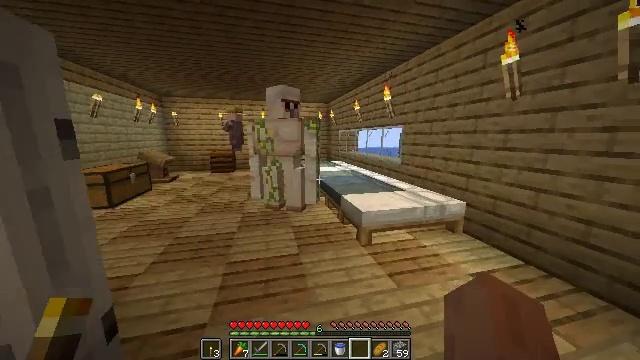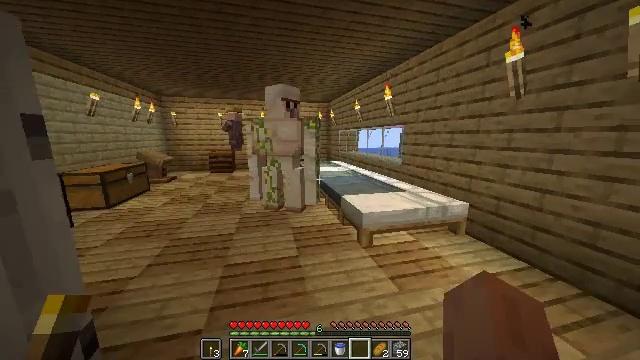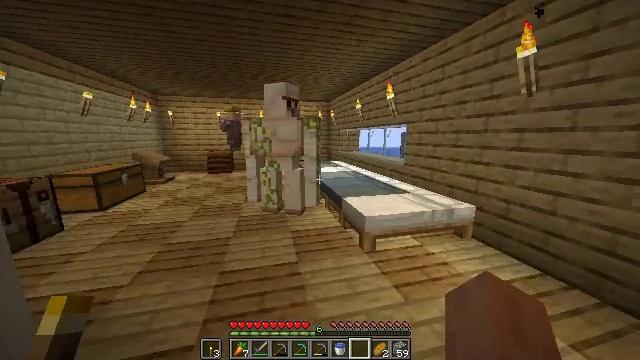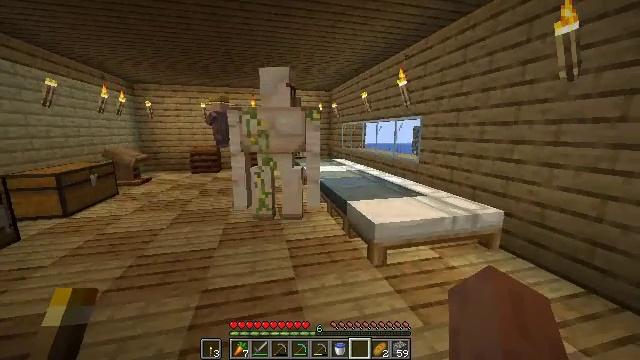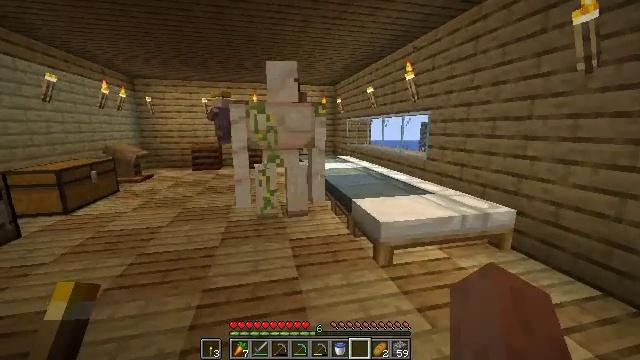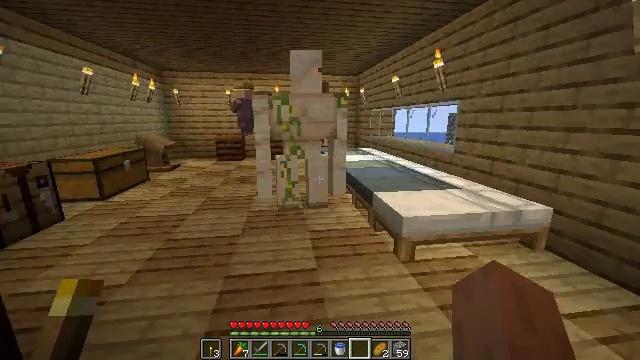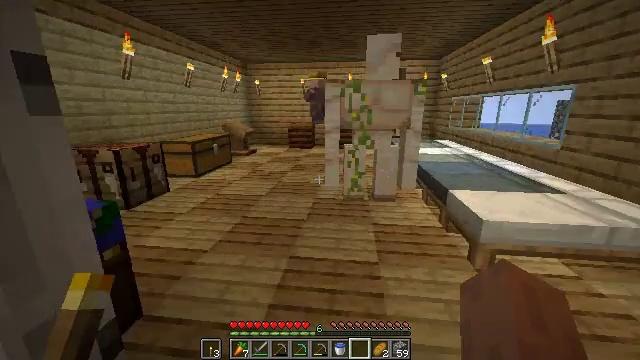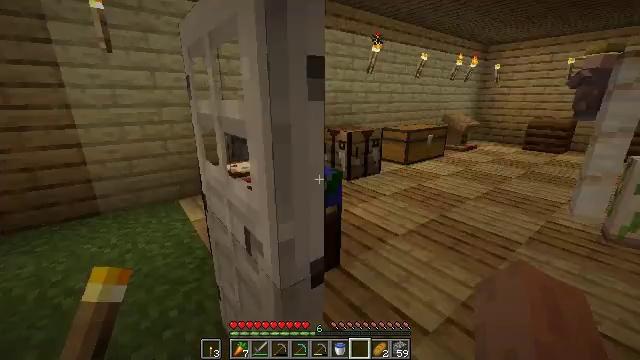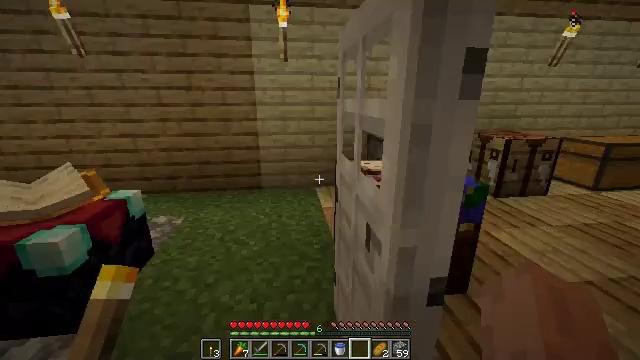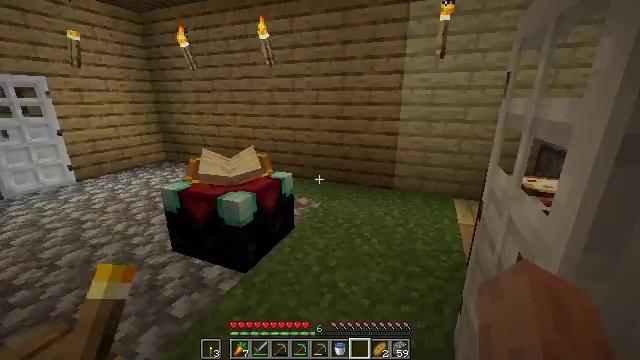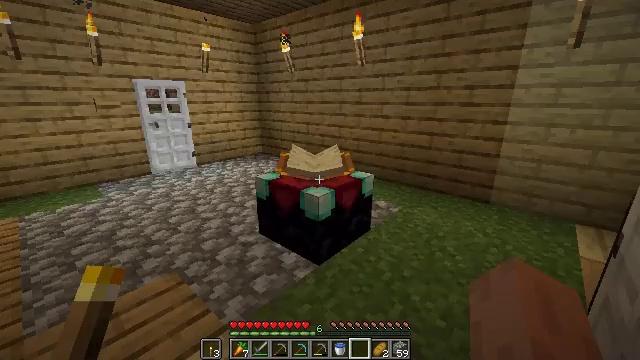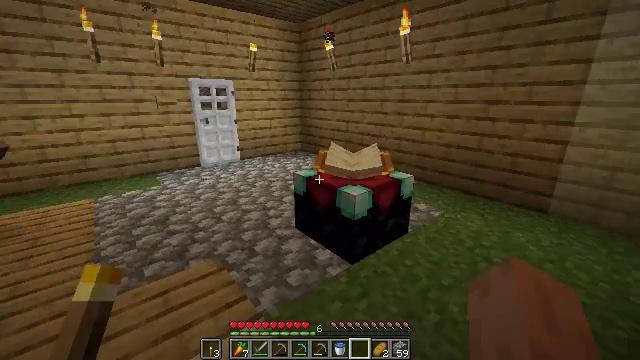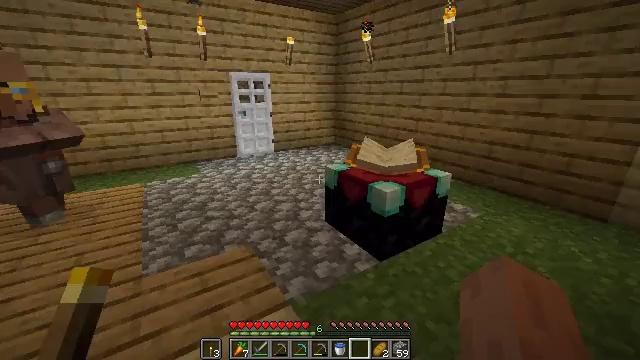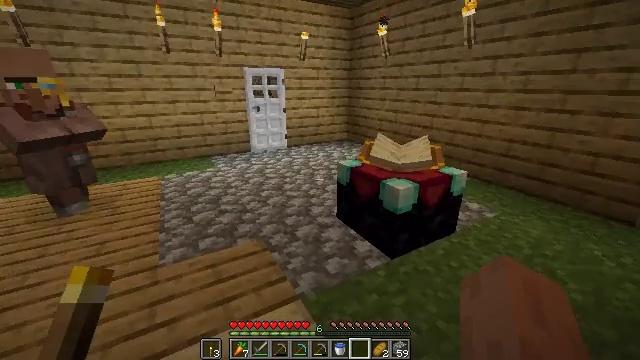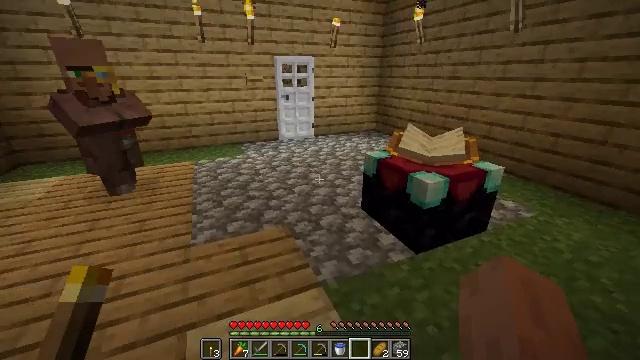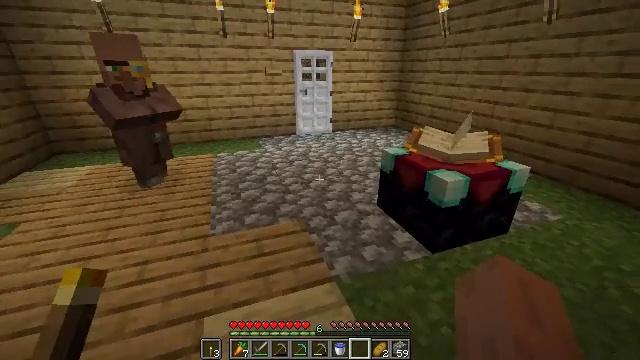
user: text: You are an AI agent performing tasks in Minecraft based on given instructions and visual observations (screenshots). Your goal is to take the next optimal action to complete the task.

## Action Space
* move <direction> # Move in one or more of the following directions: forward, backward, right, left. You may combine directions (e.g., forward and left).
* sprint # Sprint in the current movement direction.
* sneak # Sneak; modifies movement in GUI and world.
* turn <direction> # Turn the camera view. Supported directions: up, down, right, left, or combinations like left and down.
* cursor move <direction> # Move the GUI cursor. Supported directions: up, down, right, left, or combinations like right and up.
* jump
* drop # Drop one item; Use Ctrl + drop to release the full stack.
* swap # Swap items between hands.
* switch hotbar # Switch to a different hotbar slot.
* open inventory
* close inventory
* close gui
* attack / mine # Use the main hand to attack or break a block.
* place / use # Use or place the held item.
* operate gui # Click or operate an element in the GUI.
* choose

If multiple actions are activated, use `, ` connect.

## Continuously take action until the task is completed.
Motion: motion action
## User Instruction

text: Remove a bread from the inventory.
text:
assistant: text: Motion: attack / mine
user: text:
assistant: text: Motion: attack / mine
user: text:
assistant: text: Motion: attack / mine
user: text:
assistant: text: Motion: attack / mine
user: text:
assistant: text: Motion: turn left and down, attack / mine
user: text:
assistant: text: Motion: turn left and down, attack / mine
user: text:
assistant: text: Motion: turn left and down, attack / mine
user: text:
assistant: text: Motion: turn left, attack / mine
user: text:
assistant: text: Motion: turn left, attack / mine
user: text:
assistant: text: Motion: turn left, attack / mine
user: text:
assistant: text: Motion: turn left, attack / mine
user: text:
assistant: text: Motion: turn left and down, attack / mine
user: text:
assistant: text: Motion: turn left, attack / mine
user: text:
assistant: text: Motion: turn left and down, attack / mine
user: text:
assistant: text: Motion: turn left and down, attack / mine
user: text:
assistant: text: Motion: move forward, attack / mine
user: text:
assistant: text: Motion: move forward, attack / mine
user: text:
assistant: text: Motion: move forward, attack / mine
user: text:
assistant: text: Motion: move forward, attack / mine
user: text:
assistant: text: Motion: move forward, turn right, attack / mine
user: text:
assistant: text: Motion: move forward, attack / mine
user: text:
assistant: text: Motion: move forward, attack / mine
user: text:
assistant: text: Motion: move forward, attack / mine
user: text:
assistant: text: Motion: move forward, attack / mine
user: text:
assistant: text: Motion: move forward, turn left, attack / mine
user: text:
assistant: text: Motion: move forward, attack / mine
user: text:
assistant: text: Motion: move forward, turn left, attack / mine
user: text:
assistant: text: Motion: move forward, attack / mine
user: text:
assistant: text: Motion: move forward, attack / mine
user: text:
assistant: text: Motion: move forward, attack / mine